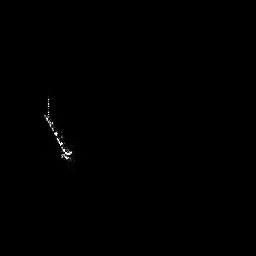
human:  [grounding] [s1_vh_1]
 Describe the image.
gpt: In the satellite image, there is  <ref>1 large ship </ref> <box>[[14, 36, 28, 63, 0]]</box> located at left.